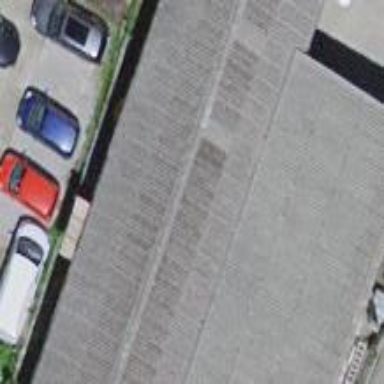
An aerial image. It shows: Shed.